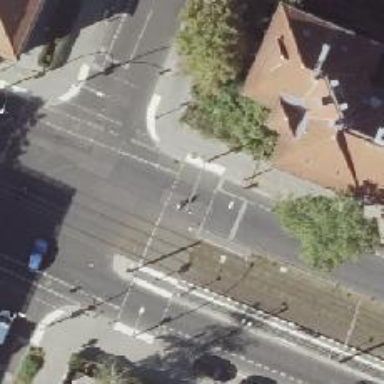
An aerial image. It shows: Asphalt footway with crossing equipped with traffic signals. The crossing includes pedestrian island.